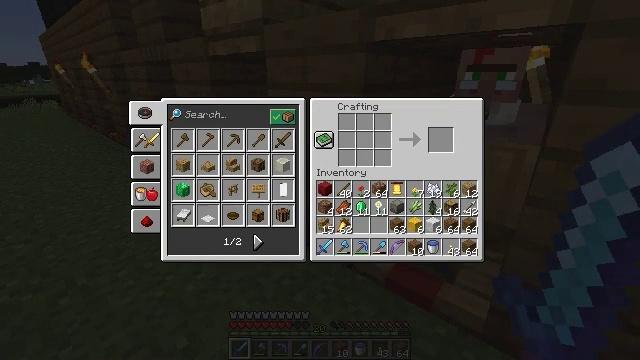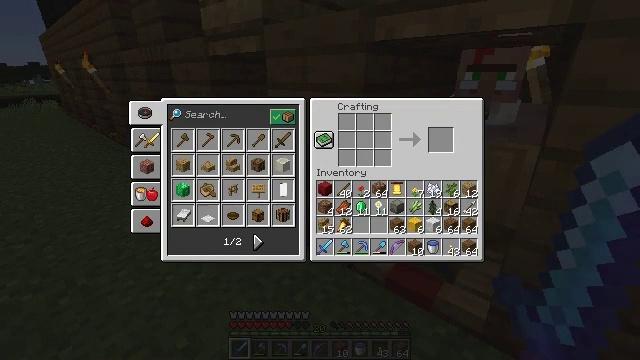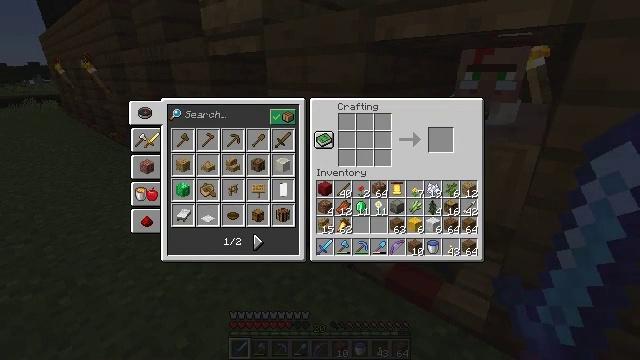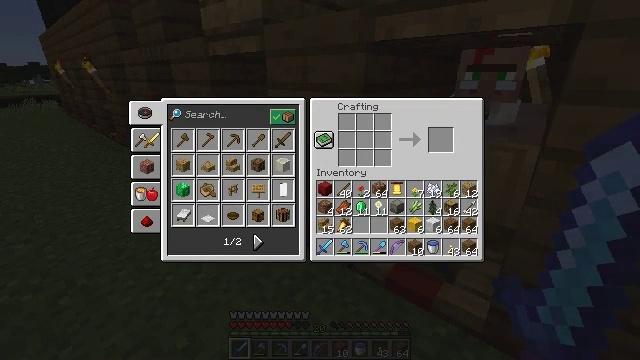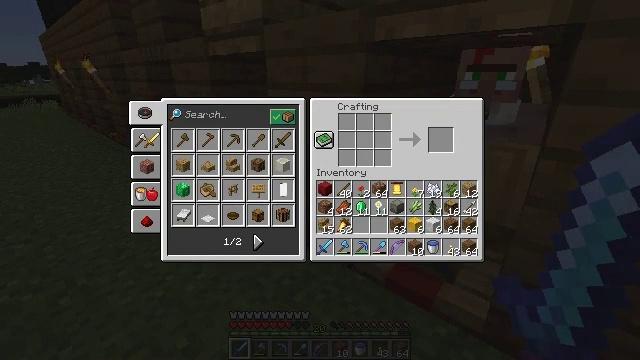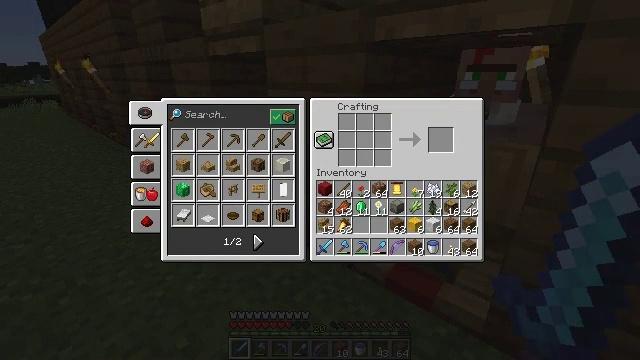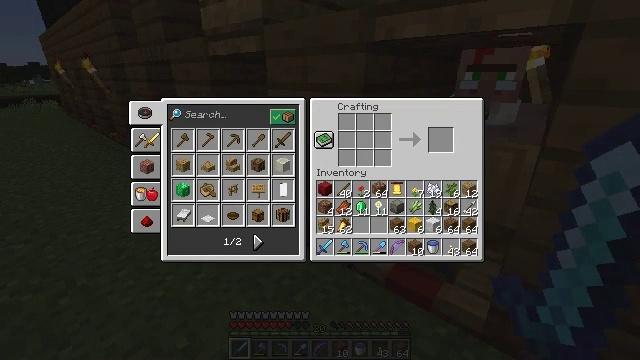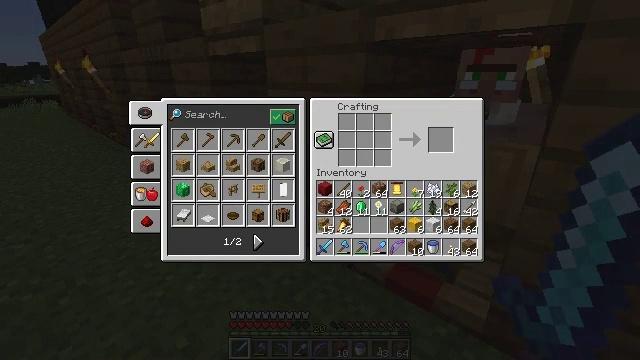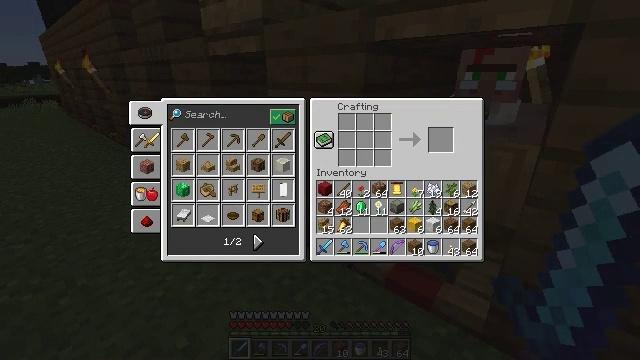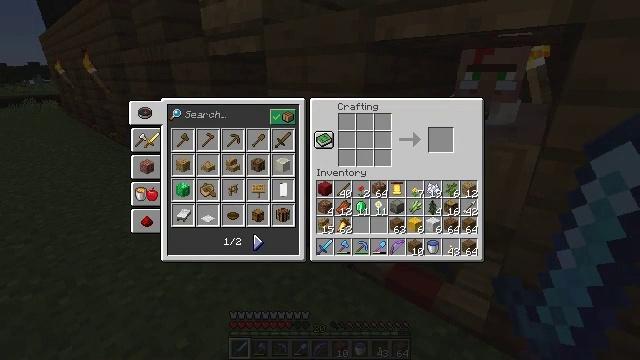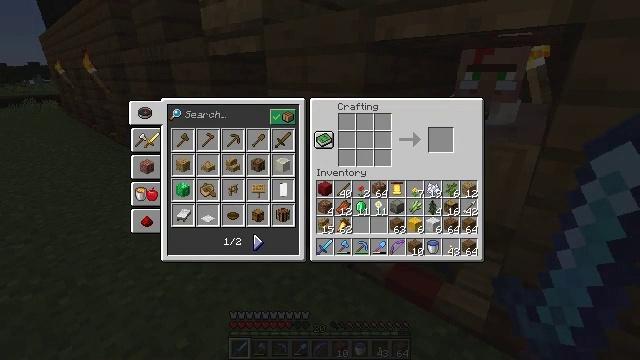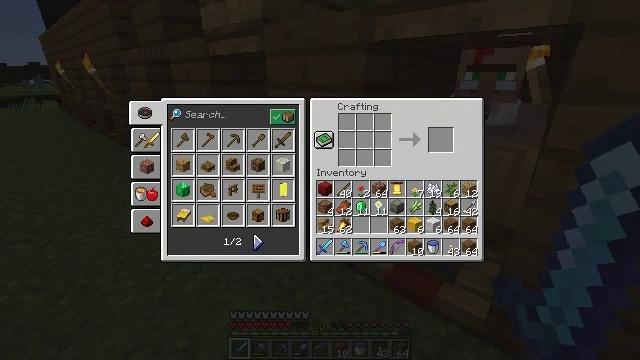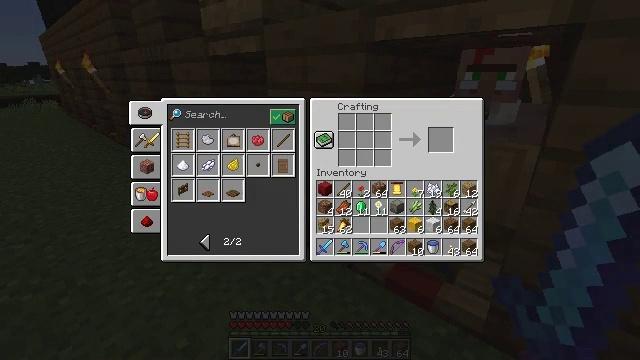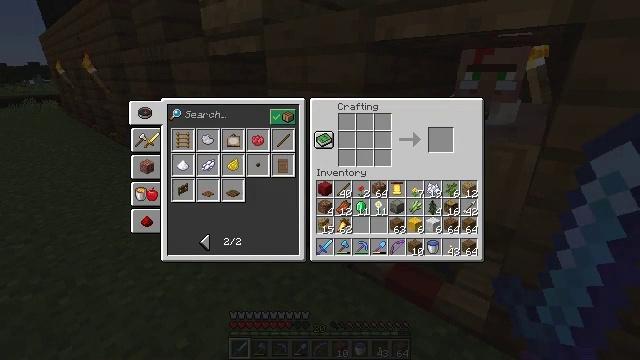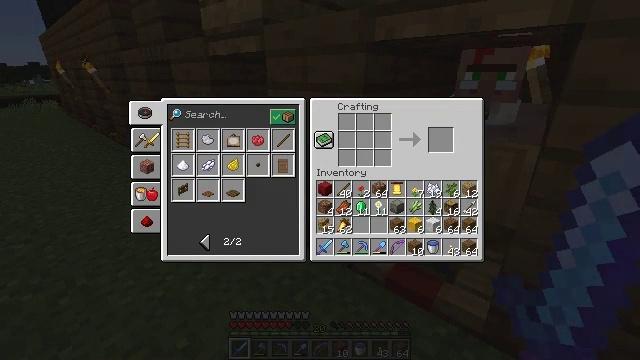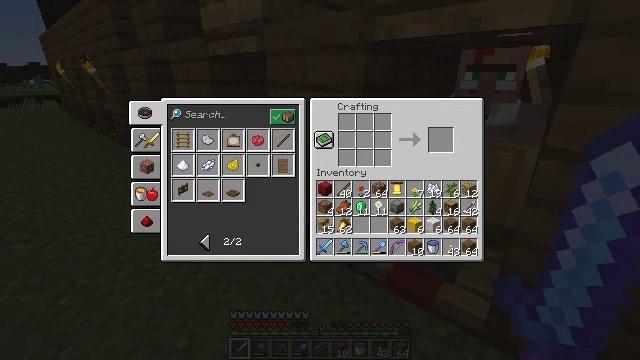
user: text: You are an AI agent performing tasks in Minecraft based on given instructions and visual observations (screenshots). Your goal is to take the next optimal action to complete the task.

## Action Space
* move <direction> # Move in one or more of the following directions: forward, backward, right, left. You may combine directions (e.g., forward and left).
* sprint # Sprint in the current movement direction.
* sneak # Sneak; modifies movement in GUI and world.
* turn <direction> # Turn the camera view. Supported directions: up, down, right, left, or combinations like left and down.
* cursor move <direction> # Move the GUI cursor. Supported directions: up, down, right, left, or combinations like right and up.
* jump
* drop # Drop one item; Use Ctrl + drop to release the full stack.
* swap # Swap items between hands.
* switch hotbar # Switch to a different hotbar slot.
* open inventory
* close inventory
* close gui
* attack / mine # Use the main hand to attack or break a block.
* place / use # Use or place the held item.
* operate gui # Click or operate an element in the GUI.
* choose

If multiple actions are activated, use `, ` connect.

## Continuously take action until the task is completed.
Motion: motion action
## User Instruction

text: Combine spruce planks to craft a spruce trapdoor.
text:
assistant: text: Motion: cursor move right and down
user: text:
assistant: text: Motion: no_op
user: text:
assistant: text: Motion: no_op
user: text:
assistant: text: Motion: no_op
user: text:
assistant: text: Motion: no_op
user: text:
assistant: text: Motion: no_op
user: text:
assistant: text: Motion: operate gui
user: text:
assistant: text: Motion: operate gui
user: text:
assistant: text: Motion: operate gui
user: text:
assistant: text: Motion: no_op
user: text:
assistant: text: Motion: no_op
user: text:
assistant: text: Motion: operate gui
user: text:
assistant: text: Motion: operate gui
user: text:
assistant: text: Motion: no_op
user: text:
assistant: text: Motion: no_op
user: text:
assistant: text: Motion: no_op
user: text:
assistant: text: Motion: no_op
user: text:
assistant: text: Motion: no_op
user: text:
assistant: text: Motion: no_op
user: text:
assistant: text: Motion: no_op
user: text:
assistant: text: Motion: no_op
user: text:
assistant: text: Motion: cursor move left
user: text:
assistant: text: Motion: cursor move left and up
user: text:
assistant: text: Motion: sneak, cursor move left and up
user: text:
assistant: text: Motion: sneak
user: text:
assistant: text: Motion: sneak, cursor move right and up
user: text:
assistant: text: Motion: sneak, cursor move right and up
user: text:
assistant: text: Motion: sneak, cursor move right
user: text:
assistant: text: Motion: sneak
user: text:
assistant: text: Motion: sneak